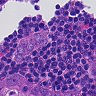
Metastatic tissue present: yes